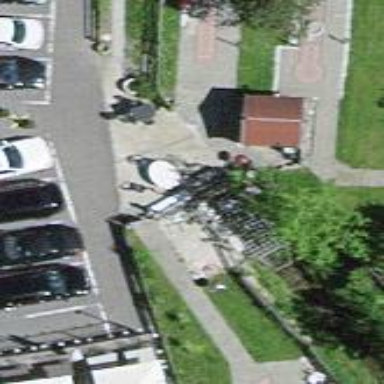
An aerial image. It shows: Parking area with surface.